Question: I have specifically three problems with NSOulineView.

1) Header Cells font: I want to reduce the font size just of the header cell. I tried using IB but without success. Unbinding the Table Cell View from the NSOutlineView does work but it is not really feasible if I want to further extend the number of groups in the outline view.
2) Header Cells alignment: the alignment of the header cells is not fixed but the text position changes if I resize the view (as you can see in the image). One solution is to add a new constraint (leading space to superview) to the Table Cell View. Is there any other better fix (programmatically)?
3) Vertical alignment: The icon and the text inside the row for the Cell is not centered vertically. Do I need to play with the Cell frame to fix that?
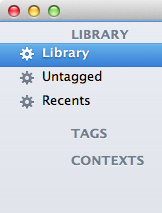
Answer: For each point:
1) Problem solved <URL>
2) Everything works fine if I disable the Auto Layout
3) Problem solved <URL>